Question: One of my application is an engine that executes some complex calculations. These calculations may take several hours. I want to know the activity of this engine among time.
If you are using H<URL>, there is such a feature in 'Administration > Usages statistics' option. Here is an example:

In my application, I already have a function that returns the number of calculations. So my idea is to periodically call this method, for example every 10 minutes (using <URL> in order to retrieve the number of running calculations and store it in a 'int[]'. Every day, this 'int[]' is stored in an external file, and cleaned. So after some days, the content of this file will look like:
'''
data.20101008=1;2;1;0;1;1;0;0;0;0;....;0
data.20101009=1;0;1;1;0;0;0;0;3;2;....;0
data.20101010=1;2;1;0;1;1;2;3;4;4;....;2
...
'''
(I simplified a little this processing, as I want to update this file more frequently, in case of engine shutdown, or something like that)
To summarize, my idea is to store in a 'properties' file the number of running calculations for a specific day. Eventually, I can provide a function that returns this data as a 'Map<Date, int[]>'.
Finally, I will use <URL> to display these data in a graphical
What do you think of this idea? Any advice to enhance this process?
Note that this functionality is one a feature, so I don't want to build too complex systems.
I am using Java 6.
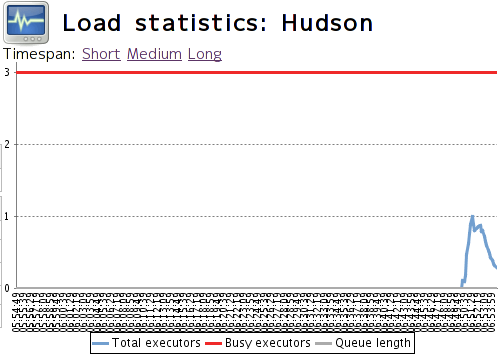
Answer: Instead of a properties file and JFreeChart, maybe consider using a <URL>. From the RRDTool website:
> RRDtool is the OpenSource industry standard, high performance data logging and graphing system for time series data.